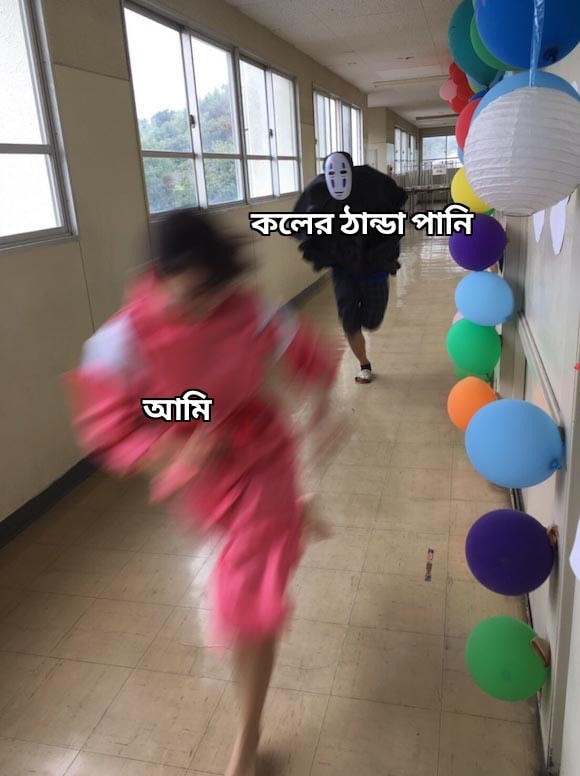
Caption:  কলের ঠান্ডা পানি     আমি
Label: non-hate